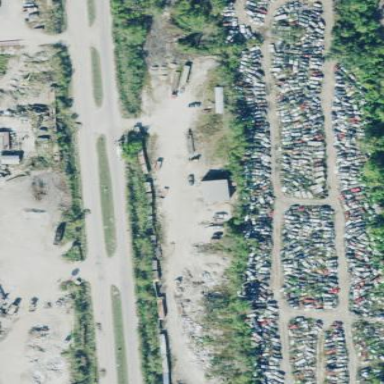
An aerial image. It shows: Scrap yard located in industrial area.